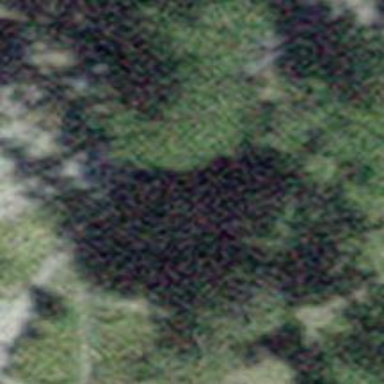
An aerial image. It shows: Needle-leaved tree in its natural environment.